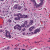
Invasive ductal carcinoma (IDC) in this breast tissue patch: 0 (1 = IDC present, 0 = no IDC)